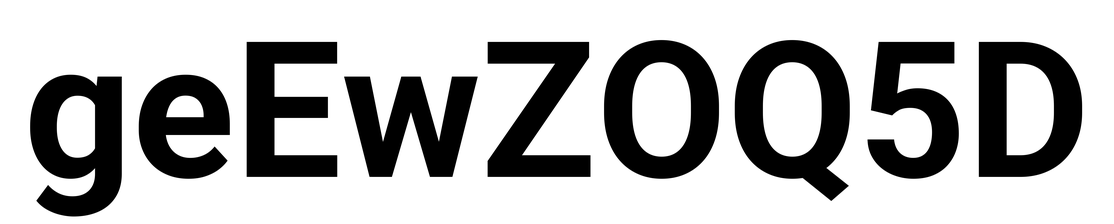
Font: Roboto_Bold